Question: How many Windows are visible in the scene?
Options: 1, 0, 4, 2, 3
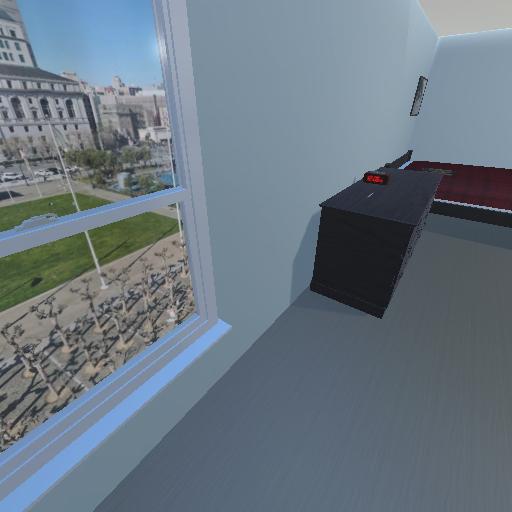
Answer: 1